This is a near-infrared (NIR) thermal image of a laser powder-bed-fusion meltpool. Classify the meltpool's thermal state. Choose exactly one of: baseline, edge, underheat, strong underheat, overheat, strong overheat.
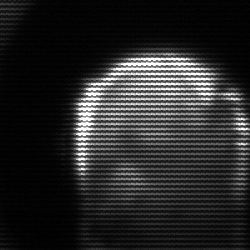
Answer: edge